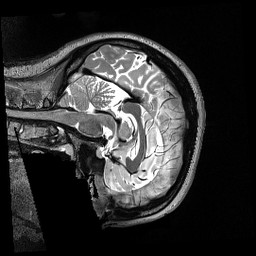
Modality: T2w
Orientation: sagittal
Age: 25
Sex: female
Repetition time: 3.2 s
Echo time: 0.563 s